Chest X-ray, AP view. Patient: 60 years old, sex F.
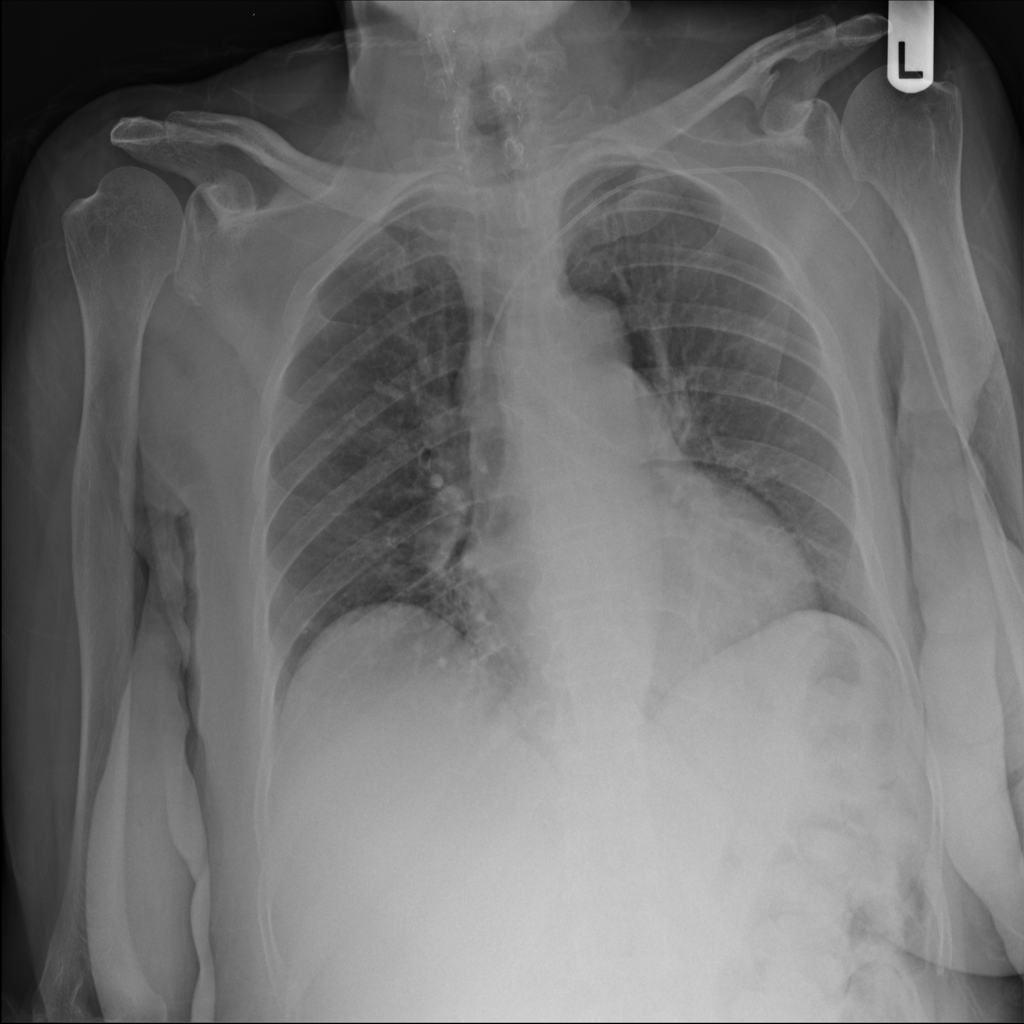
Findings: Infiltration